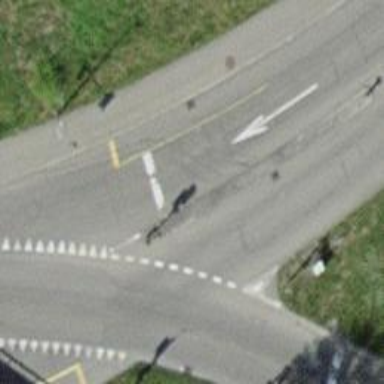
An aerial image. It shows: Road with traffic signals.